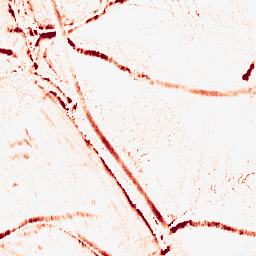
Category: morphological
Decomposition family: morphological_ellipse
Decomposition parameters: operation: opening
width: 10
height: 5
Upsampling method: sinc_blackman
Upsampling parameters: scale: 4
kernel_size: 8
Upsampling scale: 4